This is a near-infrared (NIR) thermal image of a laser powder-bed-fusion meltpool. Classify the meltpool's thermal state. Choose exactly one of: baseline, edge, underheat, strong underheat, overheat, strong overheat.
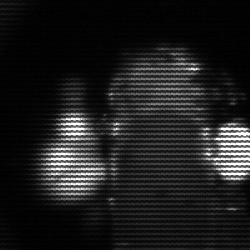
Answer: strong underheat